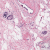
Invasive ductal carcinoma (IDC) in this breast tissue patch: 0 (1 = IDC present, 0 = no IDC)